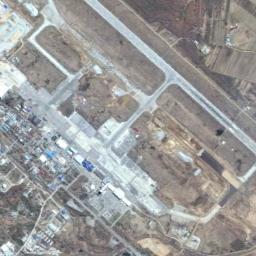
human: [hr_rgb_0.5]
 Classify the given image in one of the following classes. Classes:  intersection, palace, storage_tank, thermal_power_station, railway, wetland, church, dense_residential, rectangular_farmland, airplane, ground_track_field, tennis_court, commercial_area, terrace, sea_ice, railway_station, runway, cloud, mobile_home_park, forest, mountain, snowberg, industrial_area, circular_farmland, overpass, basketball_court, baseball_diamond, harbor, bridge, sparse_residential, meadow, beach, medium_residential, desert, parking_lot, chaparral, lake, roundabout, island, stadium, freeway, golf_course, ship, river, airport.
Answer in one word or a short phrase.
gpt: airport